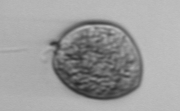
Label: Prorocentrum